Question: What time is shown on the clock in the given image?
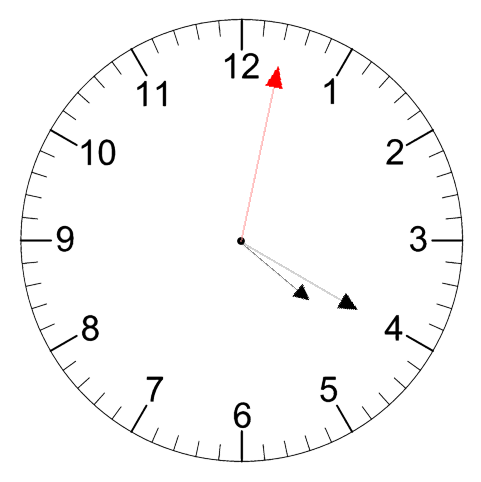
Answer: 04:20:02